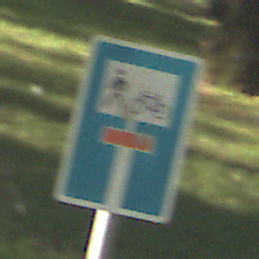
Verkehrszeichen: SackgasseRadverkehrFussgaengerDurchlaessig
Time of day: MorningAfternoon
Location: Outdoor (Nature)
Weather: Clear
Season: NotSpecified
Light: Natural